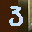
Label: 3